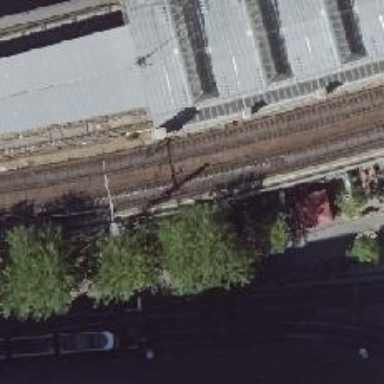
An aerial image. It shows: Viaduct bridge carrying electrified rail line with contact line. The rail line is ballastless.